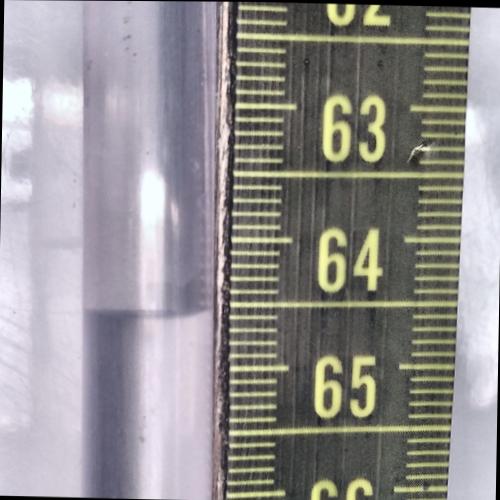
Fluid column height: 64.6 cm